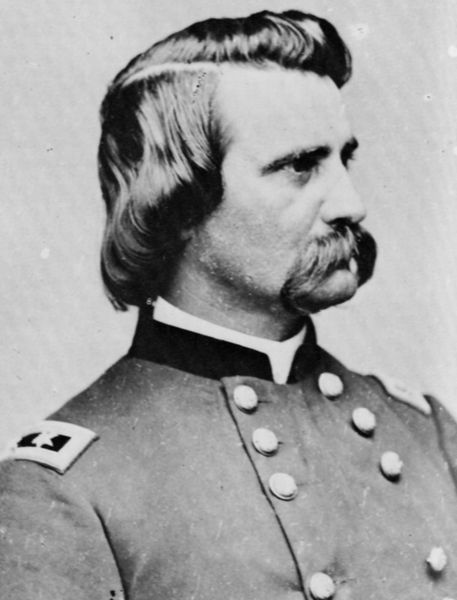
Titel: General John A. Logan
Künstler: Mathew B. Brady
Schlagwörter: mann, weiß, grau, haar, nase, profil, schwarz, blick, anzug, bart, hemd, schnurrbart, kragen, portrait, porträt, haare, augenbrauen, kinn, knopf, locke, locken, rechts, scheitel, schulter, seitlich, military, schnäuzer, face, hair, nose, seitenscheitel, knöpfe, schnauzbart, selbstporträt, foto, fotografie, photographie, stern, schwarzweiss, uniform, soldat, epauletten, abzeichen, schulterklappen, photo, profile, halbprofil, man, general, head, eyes, male, usa, chin, army, buttons, aufnahme, nazi, pfoto, bürgerkrieg, schulterstücke, moustache, ung, schulterriegel